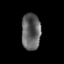
Tissue: prostate
Cell type: T cells
Senescence score: 0.2744
Nuclear area (px): 682
Mean DAPI intensity: 97.437